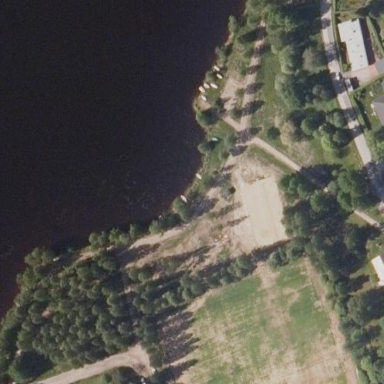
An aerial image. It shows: Lovely park for leisure and relaxation.